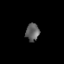
Tissue: lung
Cell type: Epithelial cells
Senescence score: 0.1958
Nuclear area (px): 233
Mean DAPI intensity: 96.601